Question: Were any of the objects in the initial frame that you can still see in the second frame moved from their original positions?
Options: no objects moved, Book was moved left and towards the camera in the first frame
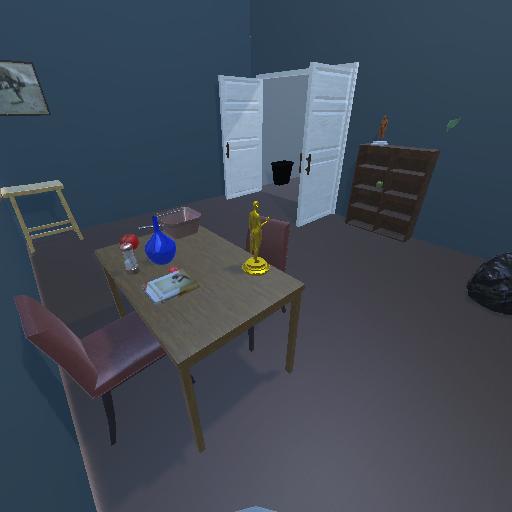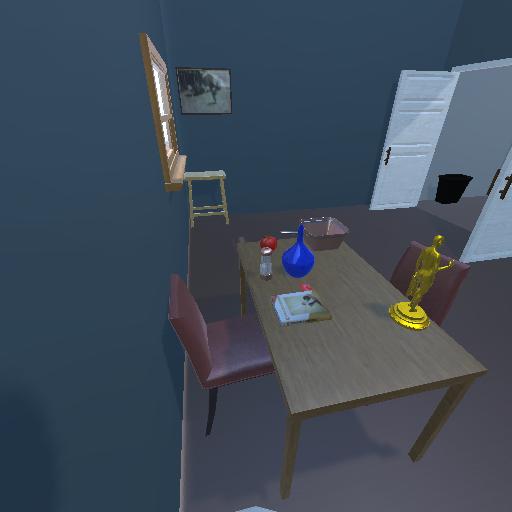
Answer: no objects moved